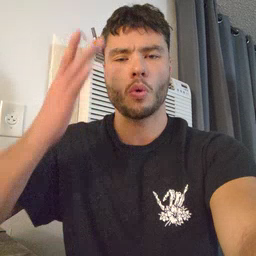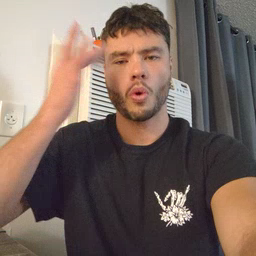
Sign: why